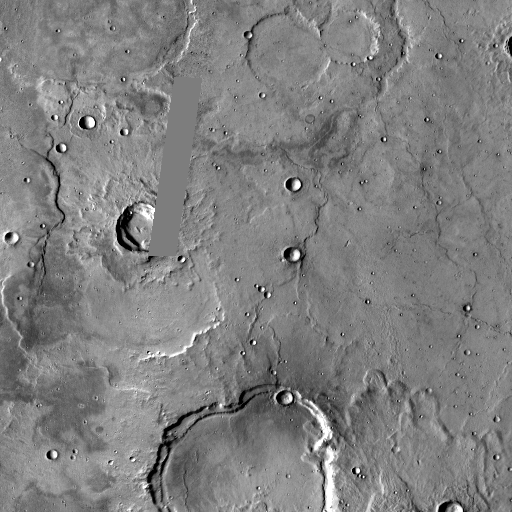
Crater classes present: Background, Other, Layered, Buried, Secondary